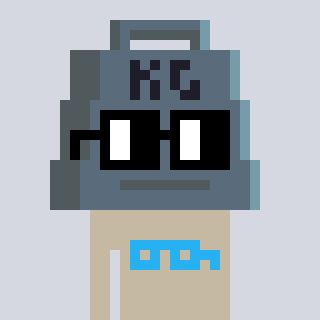
a pixel art character with square black glasses, a weight-shaped head and a bege-colored body on a cool background